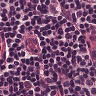
Metastatic tissue present: no